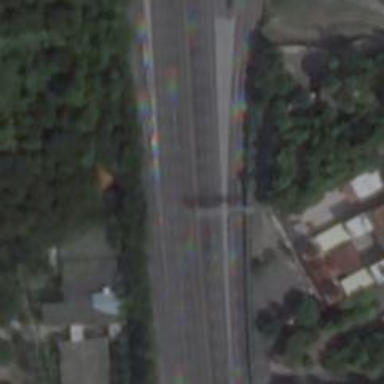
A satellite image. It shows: Motorway link.